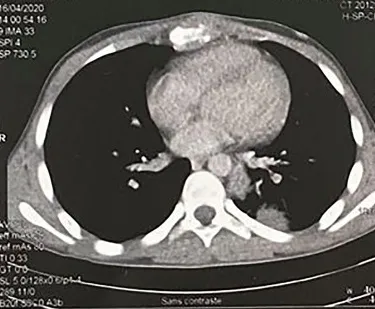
Sagittal section).
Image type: radiology (ct)